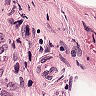
Metastatic tissue present: yes